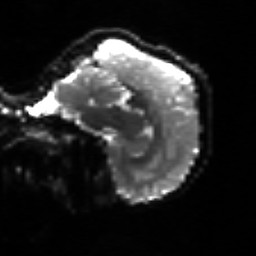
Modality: sbref
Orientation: sagittal
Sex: female
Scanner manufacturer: siemens
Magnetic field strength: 3 T
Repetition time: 5 s
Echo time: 0.071 s